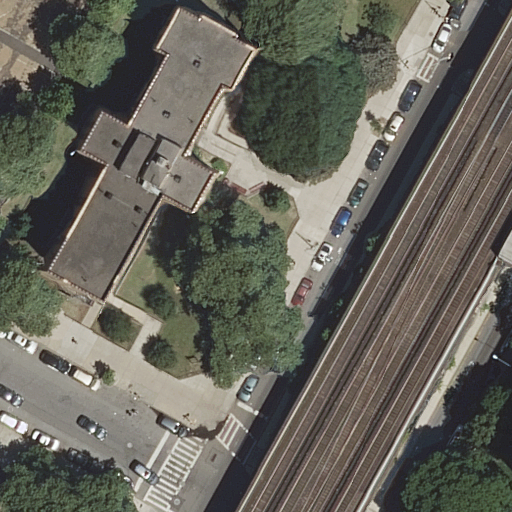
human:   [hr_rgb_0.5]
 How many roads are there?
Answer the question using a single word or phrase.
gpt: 12

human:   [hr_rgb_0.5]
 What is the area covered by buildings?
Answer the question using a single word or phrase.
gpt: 926m2

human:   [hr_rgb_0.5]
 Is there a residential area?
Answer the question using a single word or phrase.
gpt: yes

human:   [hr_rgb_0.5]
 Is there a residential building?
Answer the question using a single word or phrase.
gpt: yes

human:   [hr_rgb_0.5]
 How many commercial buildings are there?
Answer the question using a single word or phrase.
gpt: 0

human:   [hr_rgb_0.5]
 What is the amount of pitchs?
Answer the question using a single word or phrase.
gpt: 2

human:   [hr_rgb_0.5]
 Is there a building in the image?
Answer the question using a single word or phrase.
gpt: yes

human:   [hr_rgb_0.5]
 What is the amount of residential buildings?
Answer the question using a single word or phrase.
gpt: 1

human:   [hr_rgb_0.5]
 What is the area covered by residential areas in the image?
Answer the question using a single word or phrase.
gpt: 969m2

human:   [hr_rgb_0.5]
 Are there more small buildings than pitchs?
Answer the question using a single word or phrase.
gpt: no

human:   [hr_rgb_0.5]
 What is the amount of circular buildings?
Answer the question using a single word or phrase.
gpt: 0

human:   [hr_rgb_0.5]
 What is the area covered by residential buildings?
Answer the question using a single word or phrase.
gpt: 926m2

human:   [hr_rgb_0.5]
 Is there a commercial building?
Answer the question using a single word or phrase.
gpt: no

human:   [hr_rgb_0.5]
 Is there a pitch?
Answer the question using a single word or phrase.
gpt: yes

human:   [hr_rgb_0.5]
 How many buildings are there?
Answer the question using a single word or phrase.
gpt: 1

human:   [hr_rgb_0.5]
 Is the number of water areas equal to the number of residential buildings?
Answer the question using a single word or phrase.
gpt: no

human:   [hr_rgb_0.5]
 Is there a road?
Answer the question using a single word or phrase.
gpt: yes

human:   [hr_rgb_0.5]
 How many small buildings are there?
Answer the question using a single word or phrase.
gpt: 0

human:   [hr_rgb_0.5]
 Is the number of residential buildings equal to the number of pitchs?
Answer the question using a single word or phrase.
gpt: no

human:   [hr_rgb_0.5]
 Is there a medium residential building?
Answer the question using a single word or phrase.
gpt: no

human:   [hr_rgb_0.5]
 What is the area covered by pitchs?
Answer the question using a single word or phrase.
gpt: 290m2

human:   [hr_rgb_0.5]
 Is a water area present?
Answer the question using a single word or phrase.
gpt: no

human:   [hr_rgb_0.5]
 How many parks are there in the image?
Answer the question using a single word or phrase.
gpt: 1

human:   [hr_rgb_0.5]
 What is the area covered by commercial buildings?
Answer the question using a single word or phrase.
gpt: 0m2

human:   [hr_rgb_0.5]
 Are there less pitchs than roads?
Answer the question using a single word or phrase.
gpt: yes

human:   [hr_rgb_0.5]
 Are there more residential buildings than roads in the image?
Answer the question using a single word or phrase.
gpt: no

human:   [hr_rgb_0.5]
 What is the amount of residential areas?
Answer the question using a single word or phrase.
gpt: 2

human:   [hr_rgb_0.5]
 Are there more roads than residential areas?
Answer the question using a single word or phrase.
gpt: yes

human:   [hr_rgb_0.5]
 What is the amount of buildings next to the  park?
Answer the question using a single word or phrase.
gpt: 1

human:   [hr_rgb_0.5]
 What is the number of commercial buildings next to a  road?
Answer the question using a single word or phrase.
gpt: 0

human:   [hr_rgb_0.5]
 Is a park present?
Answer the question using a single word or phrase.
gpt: yes

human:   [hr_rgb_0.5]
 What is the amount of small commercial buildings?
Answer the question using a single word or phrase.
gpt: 0

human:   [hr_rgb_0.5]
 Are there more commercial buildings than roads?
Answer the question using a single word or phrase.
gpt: no

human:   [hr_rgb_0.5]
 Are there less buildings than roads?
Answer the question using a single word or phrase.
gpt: yes

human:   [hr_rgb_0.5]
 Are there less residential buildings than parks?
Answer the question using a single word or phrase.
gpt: no

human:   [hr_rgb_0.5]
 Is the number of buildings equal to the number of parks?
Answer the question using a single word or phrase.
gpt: yes

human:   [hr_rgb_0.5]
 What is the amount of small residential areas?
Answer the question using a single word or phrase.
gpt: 0

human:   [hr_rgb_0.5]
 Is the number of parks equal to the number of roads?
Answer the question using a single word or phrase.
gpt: no

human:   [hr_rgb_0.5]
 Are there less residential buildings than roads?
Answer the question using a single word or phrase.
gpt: yes

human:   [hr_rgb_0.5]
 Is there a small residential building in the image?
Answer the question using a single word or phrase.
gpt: no

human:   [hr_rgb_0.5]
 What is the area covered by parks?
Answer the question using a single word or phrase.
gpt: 2060m2

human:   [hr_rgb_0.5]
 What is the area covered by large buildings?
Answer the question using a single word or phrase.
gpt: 926m2

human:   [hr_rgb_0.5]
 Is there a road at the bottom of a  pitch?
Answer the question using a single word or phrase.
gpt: yes

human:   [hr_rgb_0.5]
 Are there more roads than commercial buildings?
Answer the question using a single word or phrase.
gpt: yes

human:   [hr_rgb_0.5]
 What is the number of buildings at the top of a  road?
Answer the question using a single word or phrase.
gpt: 1

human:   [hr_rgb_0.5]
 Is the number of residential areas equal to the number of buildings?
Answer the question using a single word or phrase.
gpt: no

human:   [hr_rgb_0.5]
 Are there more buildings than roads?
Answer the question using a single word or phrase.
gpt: no

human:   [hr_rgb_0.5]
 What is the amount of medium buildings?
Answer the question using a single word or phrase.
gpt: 0

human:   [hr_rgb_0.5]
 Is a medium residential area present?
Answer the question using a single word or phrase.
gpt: yes

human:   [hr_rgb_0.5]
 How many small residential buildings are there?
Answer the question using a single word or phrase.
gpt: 0

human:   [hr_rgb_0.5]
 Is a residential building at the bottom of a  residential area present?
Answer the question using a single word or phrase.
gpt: yes

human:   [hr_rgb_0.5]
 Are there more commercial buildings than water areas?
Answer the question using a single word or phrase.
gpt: no

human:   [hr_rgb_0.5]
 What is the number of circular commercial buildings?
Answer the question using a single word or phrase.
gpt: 0

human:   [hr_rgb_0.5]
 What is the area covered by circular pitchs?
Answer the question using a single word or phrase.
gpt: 0m2

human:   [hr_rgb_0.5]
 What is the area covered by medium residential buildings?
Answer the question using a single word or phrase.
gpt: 0m2

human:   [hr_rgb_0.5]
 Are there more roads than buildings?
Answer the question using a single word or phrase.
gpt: yes

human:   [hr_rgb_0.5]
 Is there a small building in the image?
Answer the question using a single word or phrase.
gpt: no

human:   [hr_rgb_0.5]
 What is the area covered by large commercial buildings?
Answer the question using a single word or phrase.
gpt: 0m2

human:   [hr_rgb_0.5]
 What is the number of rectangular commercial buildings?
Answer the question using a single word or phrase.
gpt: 0

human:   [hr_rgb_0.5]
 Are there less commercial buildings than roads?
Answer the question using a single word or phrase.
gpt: yes

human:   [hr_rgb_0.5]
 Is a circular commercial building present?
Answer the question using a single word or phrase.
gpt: no

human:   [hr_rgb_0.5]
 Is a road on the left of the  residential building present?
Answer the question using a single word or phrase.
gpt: yes

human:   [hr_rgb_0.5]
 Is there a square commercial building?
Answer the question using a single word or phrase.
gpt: no

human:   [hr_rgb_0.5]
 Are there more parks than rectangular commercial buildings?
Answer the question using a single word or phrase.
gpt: yes